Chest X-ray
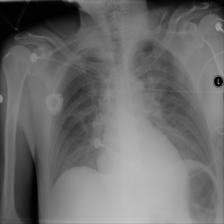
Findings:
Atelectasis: negative
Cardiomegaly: negative
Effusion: negative
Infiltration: negative
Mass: negative
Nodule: negative
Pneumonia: negative
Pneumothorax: negative
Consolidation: negative
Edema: negative
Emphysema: negative
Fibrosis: negative
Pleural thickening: negative
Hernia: negative